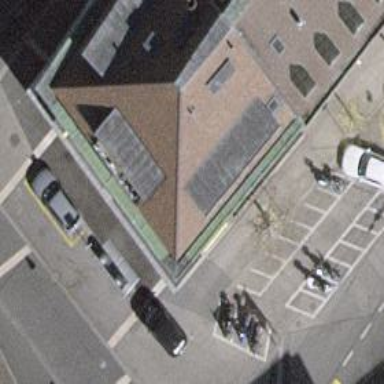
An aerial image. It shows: Motorcycle parking area.